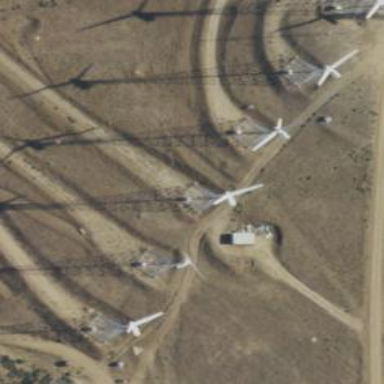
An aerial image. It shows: Wind power generator with wind turbines.